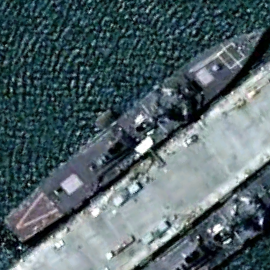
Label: destroyer